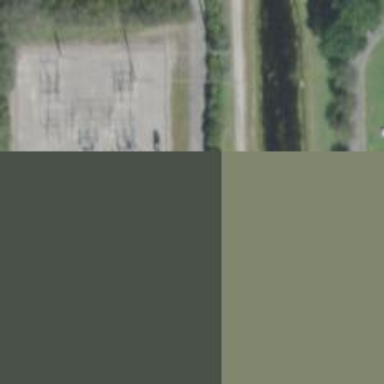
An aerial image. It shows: Outdoor distribution level power substation.